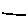
Label: line